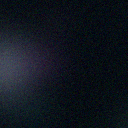
Screen state: off